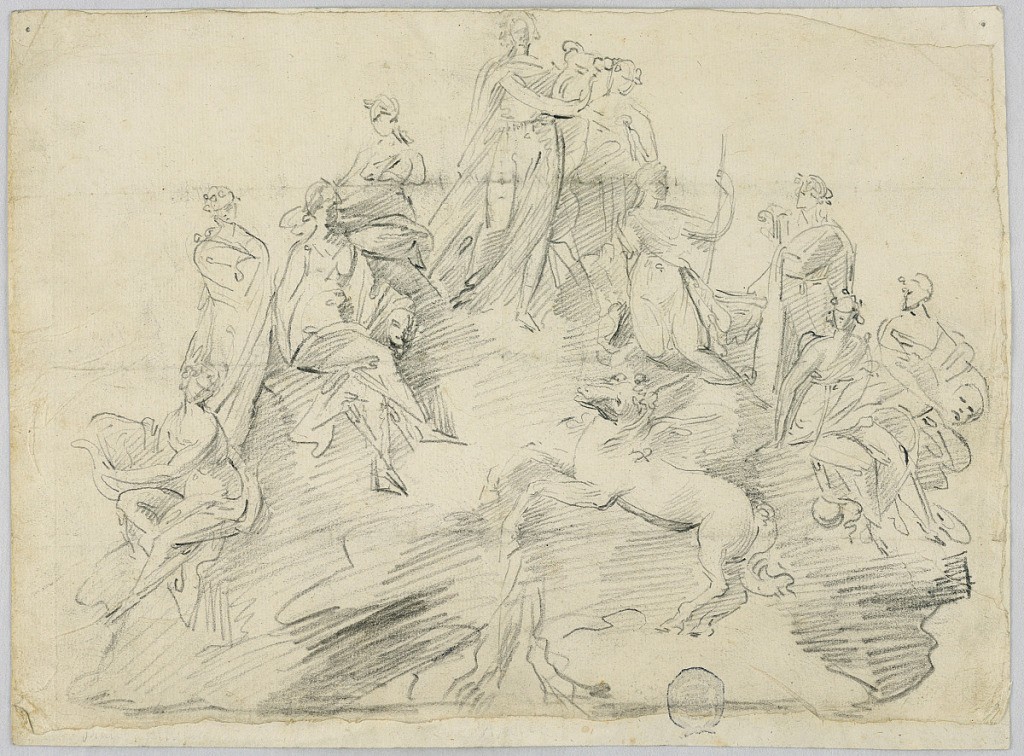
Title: Sketch of Apollo, the nine Muses and Pegasus upon the summit of the Helicon
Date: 1780–1810
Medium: Pencil on paper
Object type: Drawing
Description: Horizontal composition with sketch of Apollo. Apollo is standing on the top with the lyre. One of the Muses is behind him. The others are standing or sitting below, four on each side. The Pegasus is below.